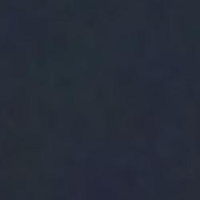
EUNIS habitat code: 14
Species observed at this site:
Fagus sylvatica